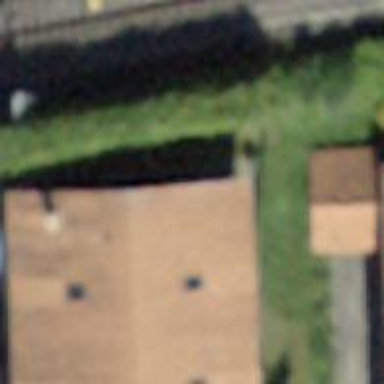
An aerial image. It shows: Residential building.